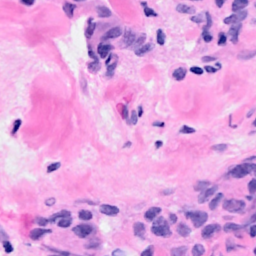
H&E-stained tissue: Breast